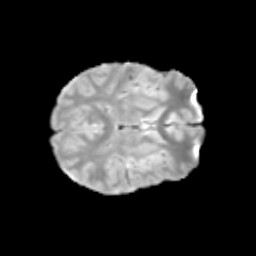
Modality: T2w
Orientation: axial
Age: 12
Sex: male
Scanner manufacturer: siemens
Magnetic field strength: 3 T
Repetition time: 3.8 s
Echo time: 0.07 s